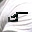
Label: 5